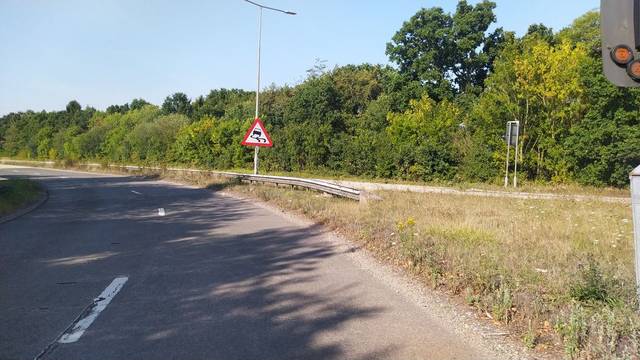
Region: United Kingdom
Coordinates: 50.955, -1.473